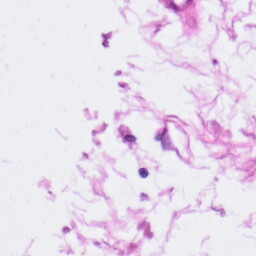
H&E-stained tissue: Pancreatic